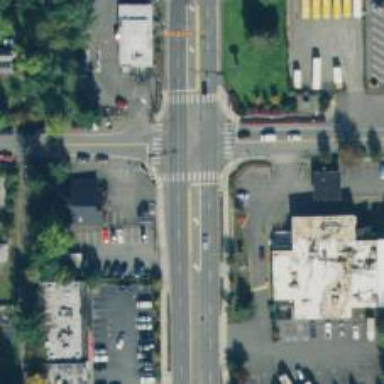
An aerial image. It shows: Secondary road with separate asphalt sidewalk.